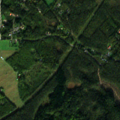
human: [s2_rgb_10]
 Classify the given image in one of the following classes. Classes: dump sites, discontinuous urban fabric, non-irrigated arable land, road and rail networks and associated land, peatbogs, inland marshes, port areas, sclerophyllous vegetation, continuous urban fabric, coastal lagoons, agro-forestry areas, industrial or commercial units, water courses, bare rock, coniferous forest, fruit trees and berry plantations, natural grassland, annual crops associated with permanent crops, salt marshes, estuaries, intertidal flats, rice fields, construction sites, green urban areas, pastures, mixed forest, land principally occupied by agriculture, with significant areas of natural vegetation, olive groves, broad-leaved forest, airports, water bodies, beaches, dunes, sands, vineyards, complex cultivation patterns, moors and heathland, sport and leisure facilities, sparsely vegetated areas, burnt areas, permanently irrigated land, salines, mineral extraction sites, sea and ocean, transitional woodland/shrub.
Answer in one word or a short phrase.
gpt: discontinuous urban fabric, green urban areas, land principally occupied by agriculture, with significant areas of natural vegetation, coniferous forest, mixed forest